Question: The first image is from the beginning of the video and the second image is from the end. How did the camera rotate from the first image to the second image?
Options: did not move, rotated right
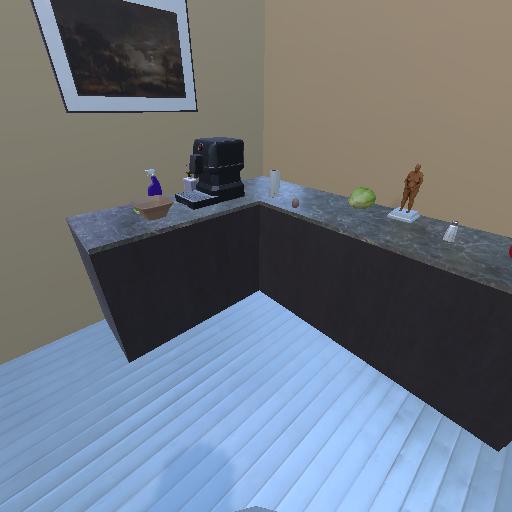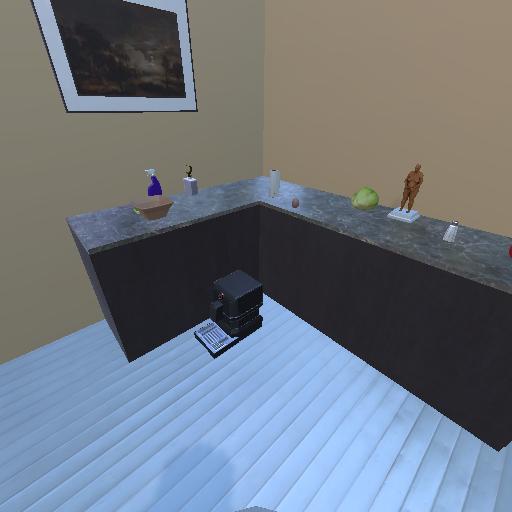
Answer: did not move